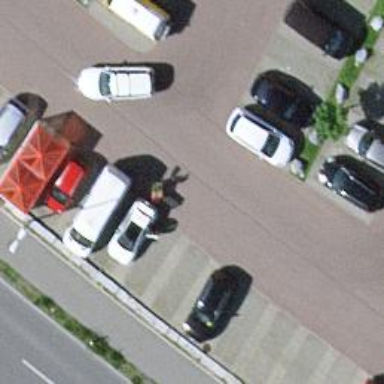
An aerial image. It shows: Road serving as parking aisle.